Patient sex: M
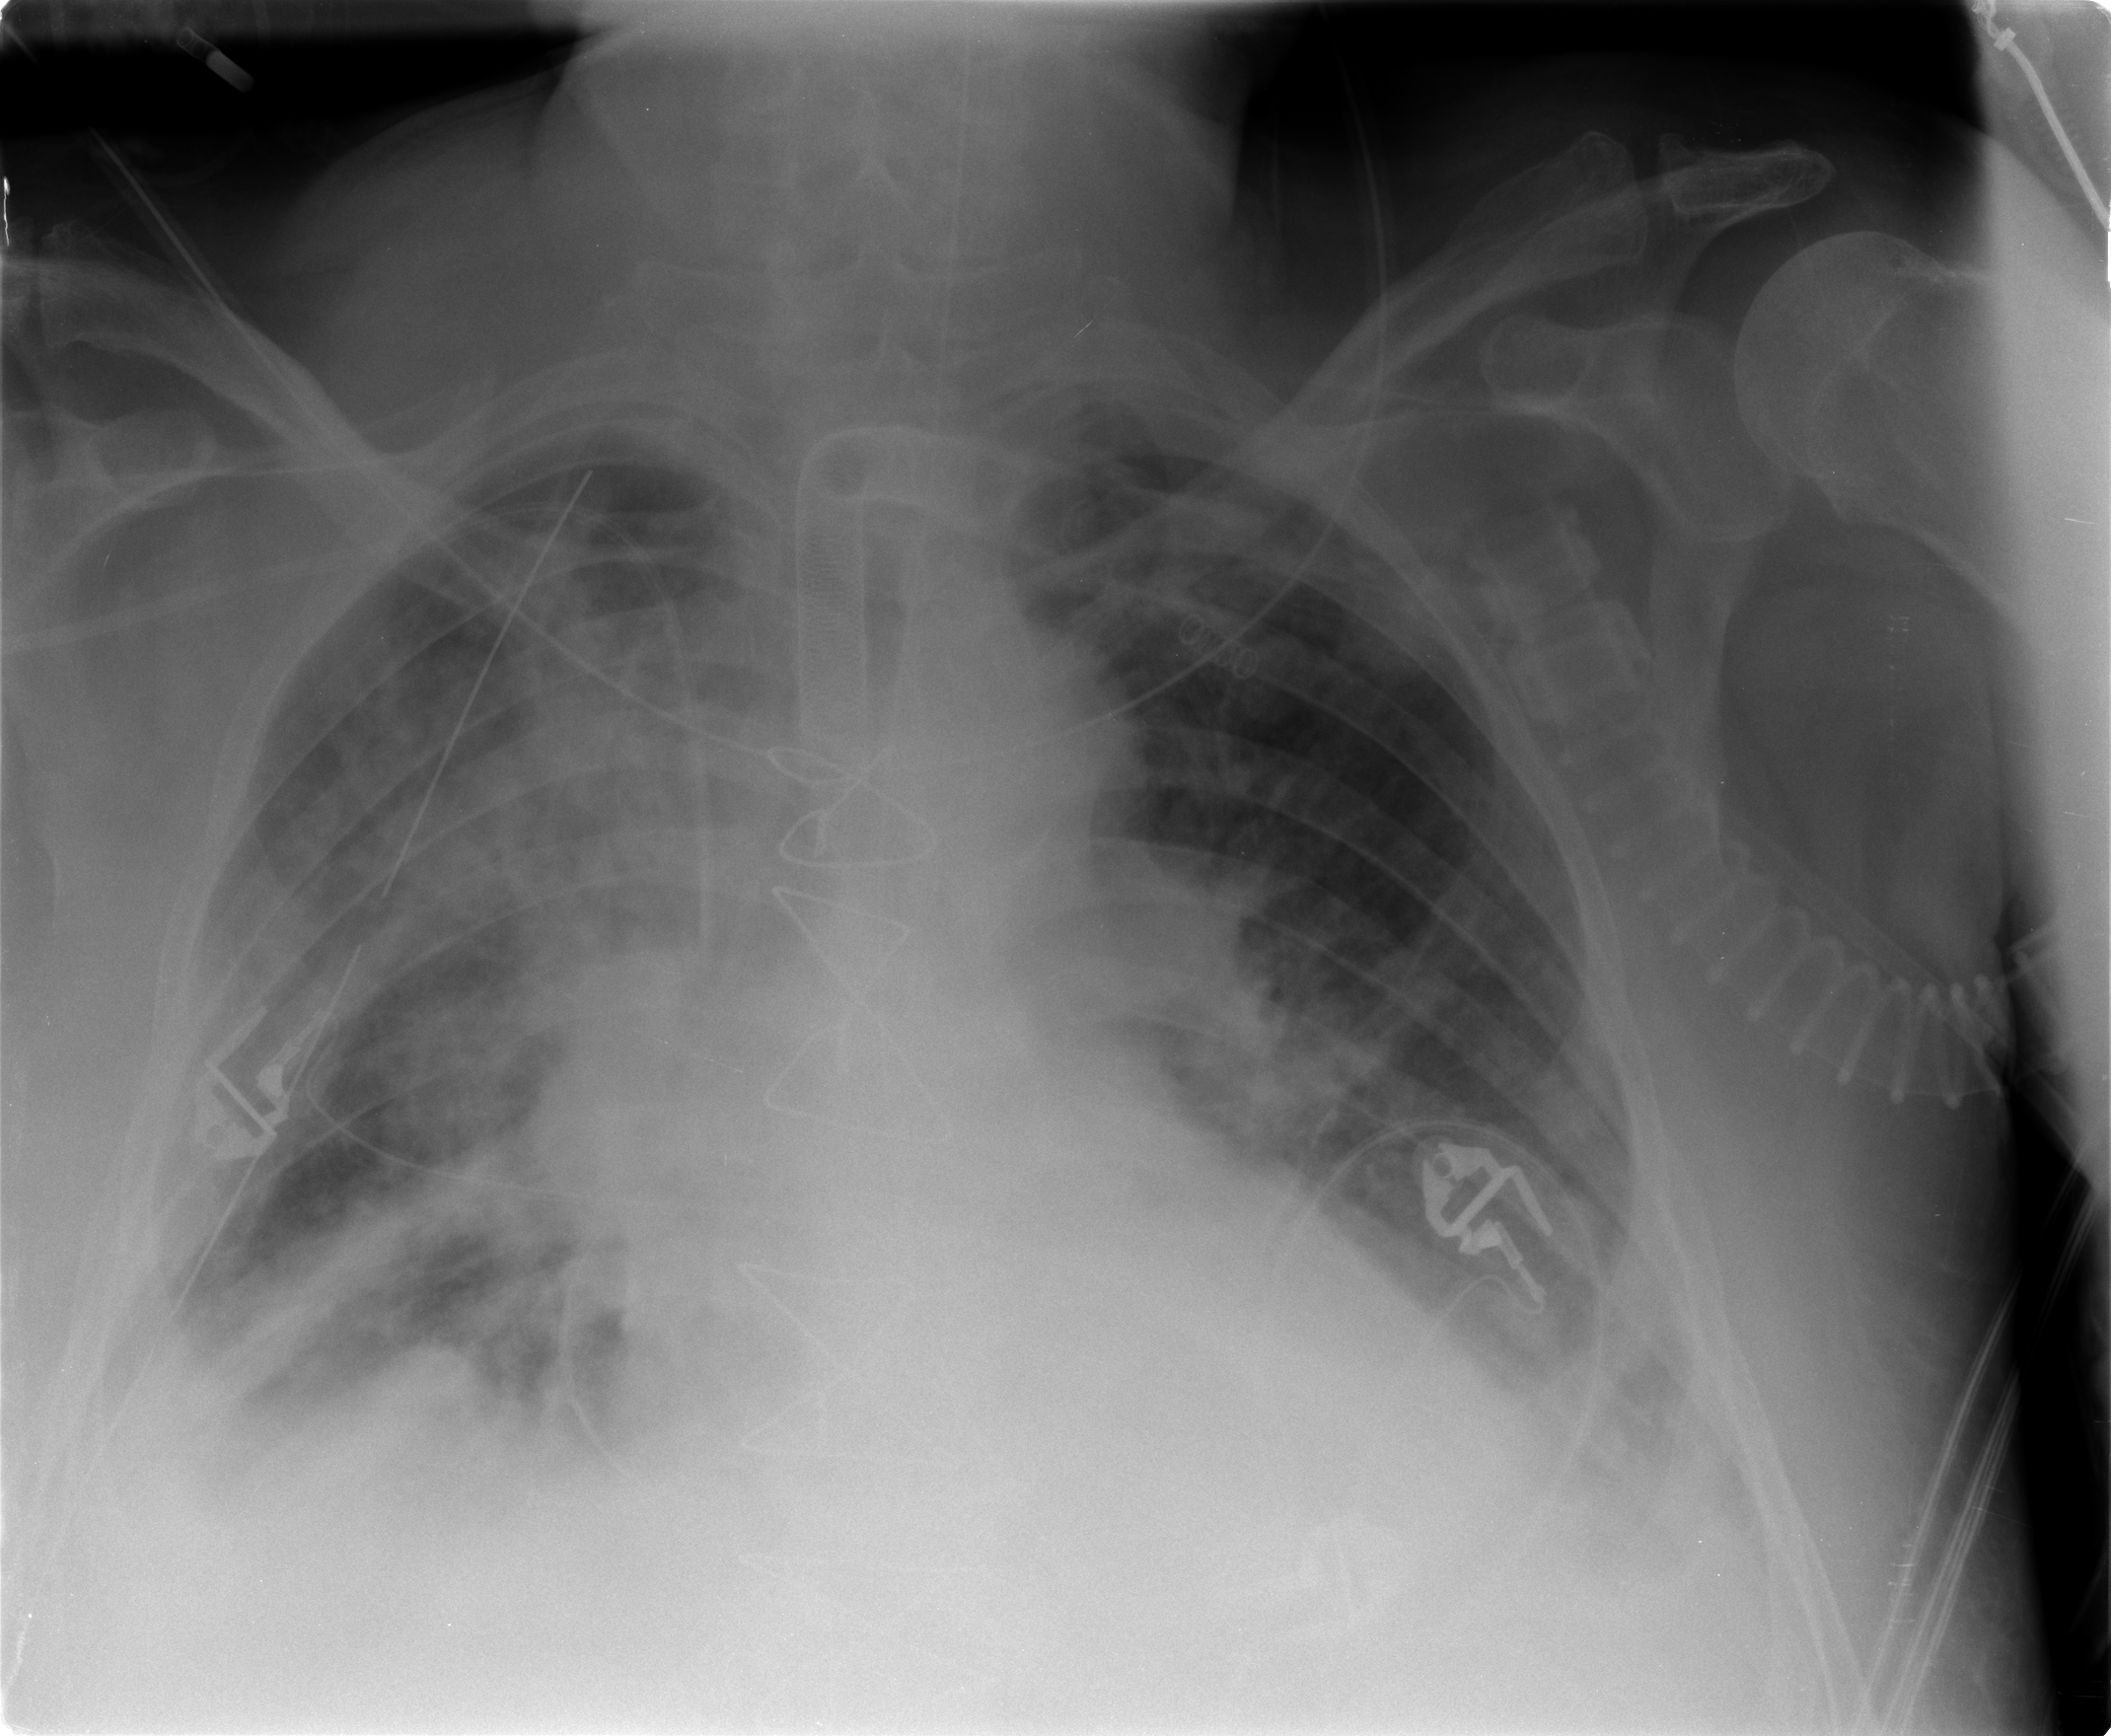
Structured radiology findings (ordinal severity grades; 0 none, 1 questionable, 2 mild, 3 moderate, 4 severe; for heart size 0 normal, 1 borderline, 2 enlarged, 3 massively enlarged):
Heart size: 1
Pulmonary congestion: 2
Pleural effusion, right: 2
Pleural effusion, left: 2
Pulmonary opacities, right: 3
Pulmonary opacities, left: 0
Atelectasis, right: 2
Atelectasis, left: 2